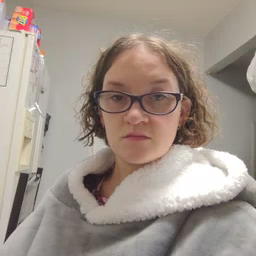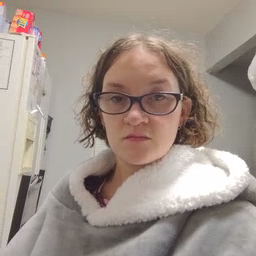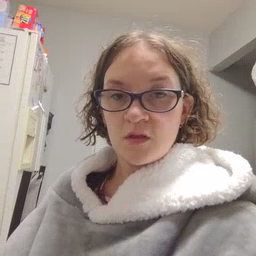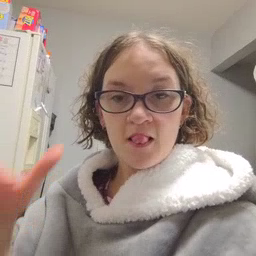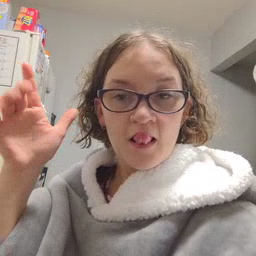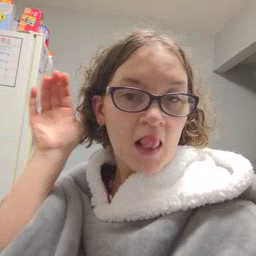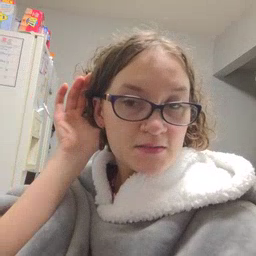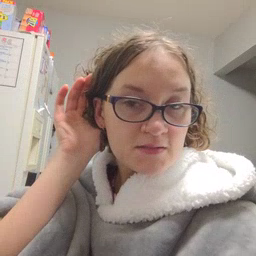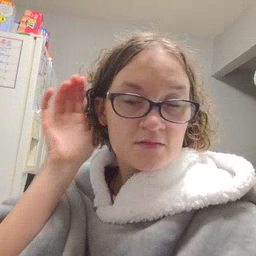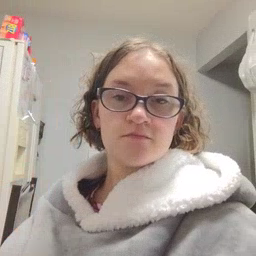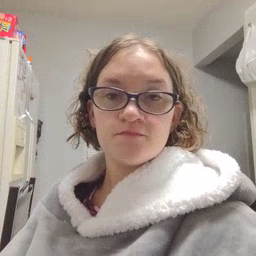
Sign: listen